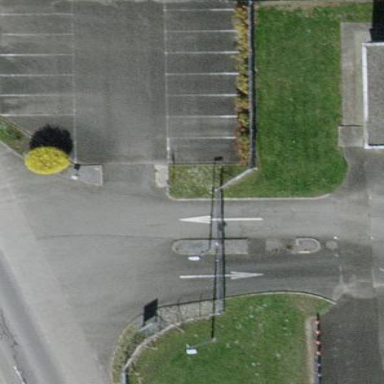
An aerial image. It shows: Parking area with surface.